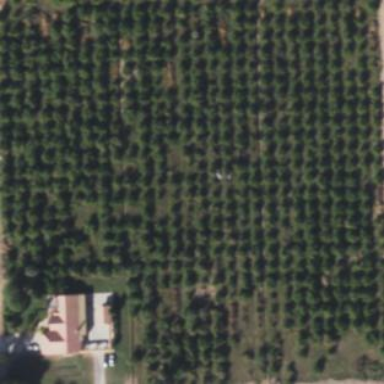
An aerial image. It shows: Orchard.